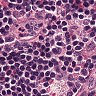
Metastatic tissue present: no